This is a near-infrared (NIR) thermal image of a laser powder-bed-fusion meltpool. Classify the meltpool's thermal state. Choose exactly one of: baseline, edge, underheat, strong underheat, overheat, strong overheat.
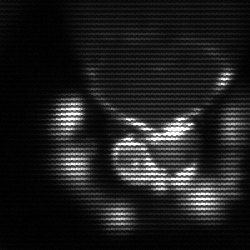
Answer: edge